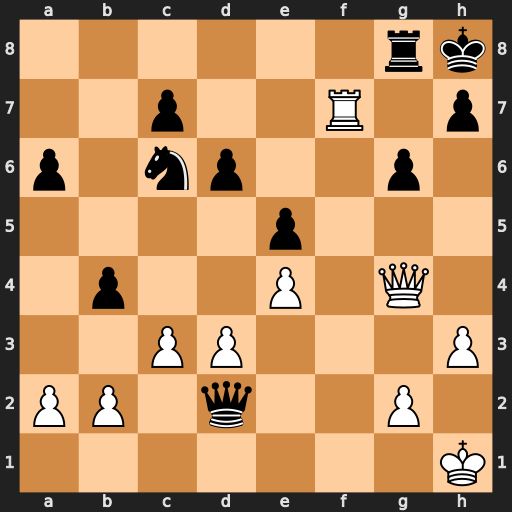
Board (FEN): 6rk/2p2R1p/p1np2p1/4p3/1p2P1Q1/2PP3P/PP1q2P1/7K
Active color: w
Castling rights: -
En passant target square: -
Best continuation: Qh4 Qc1+ Kh2 Qf4+ Rxf4